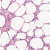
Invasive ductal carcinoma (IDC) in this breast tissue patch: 0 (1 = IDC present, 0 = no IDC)